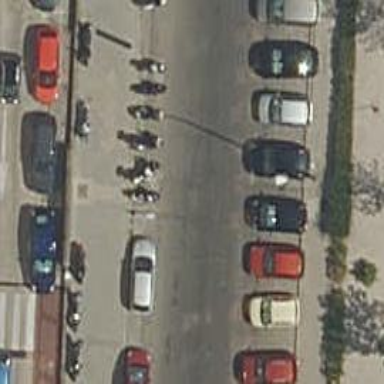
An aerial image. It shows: Motorcycle parking facility.